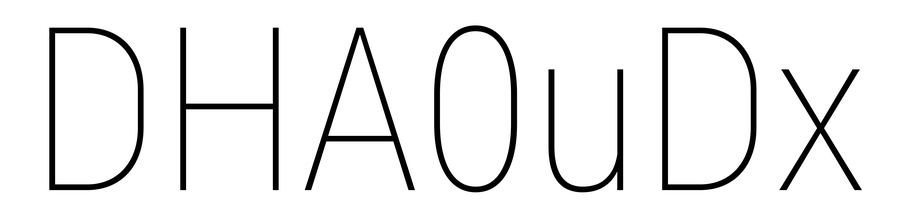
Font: Roboto_Condensed_Thin